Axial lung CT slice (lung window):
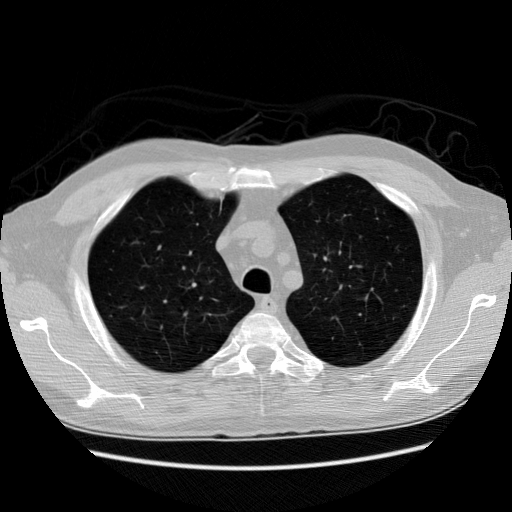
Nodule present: no